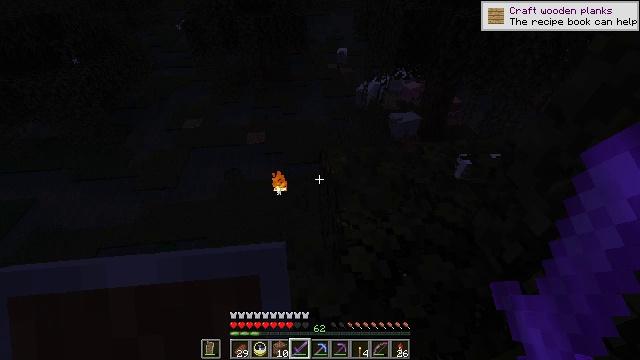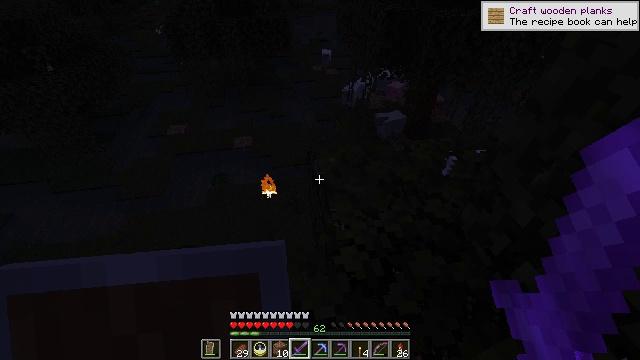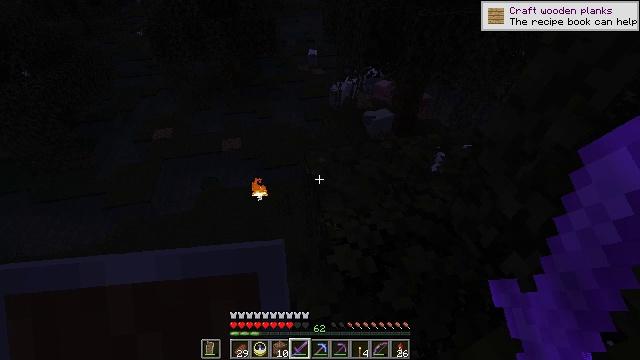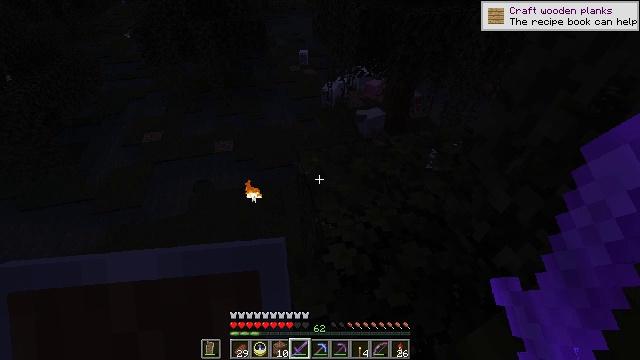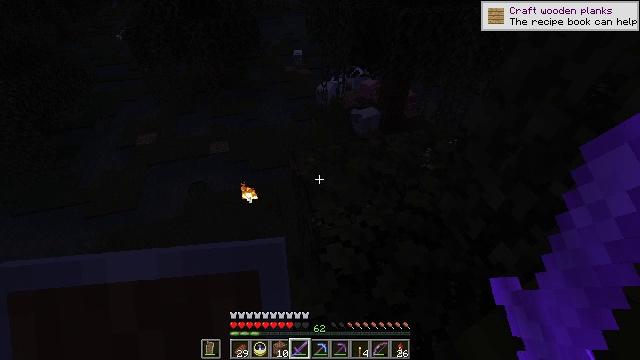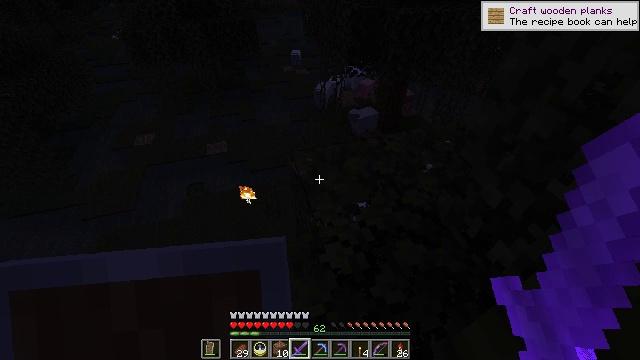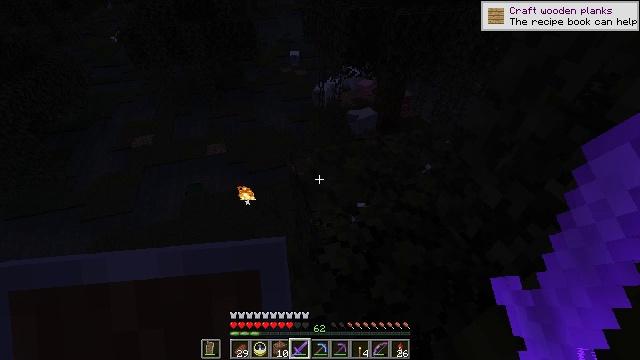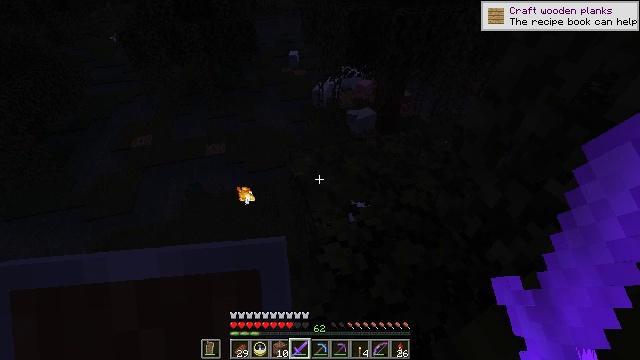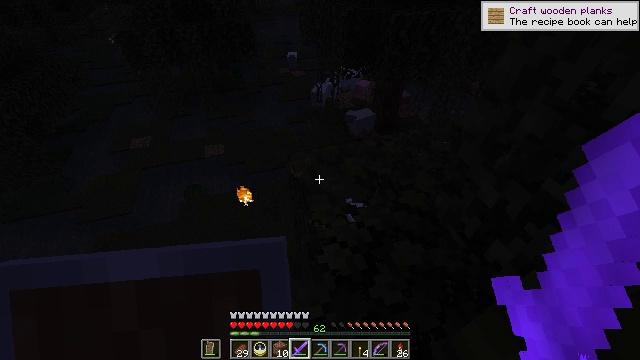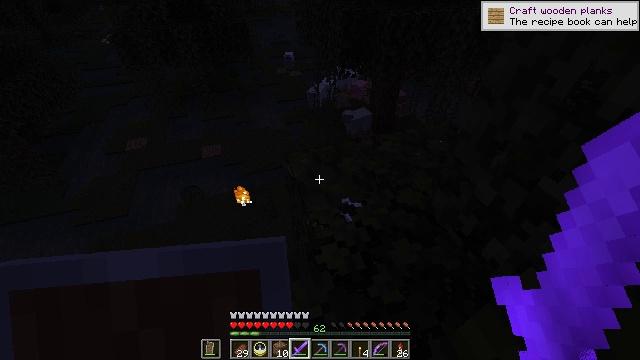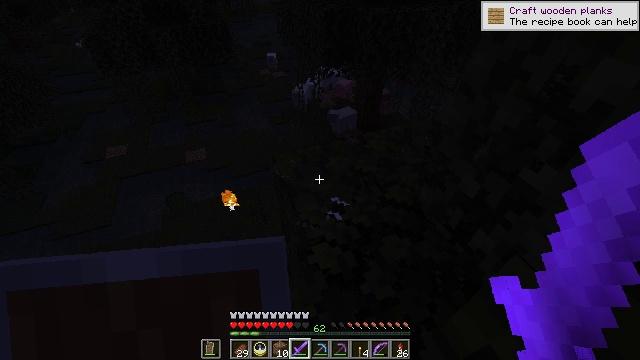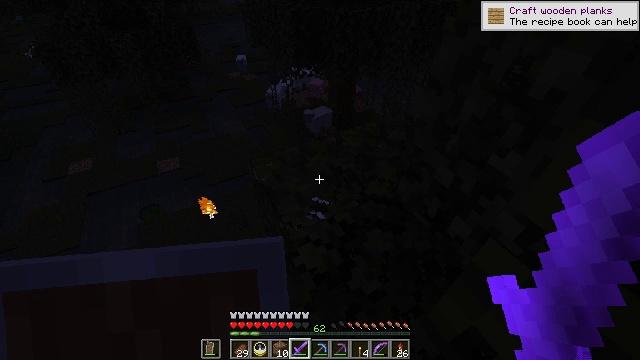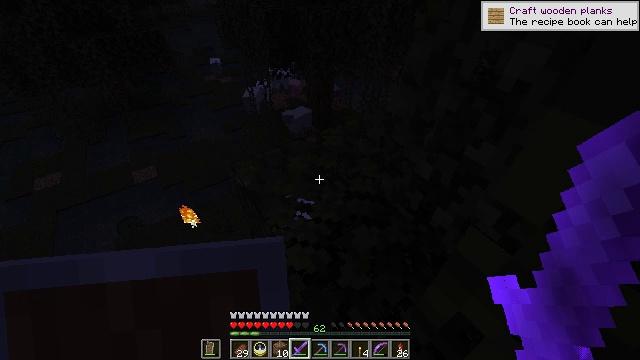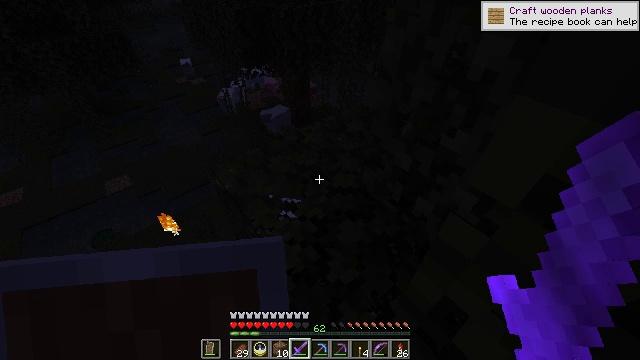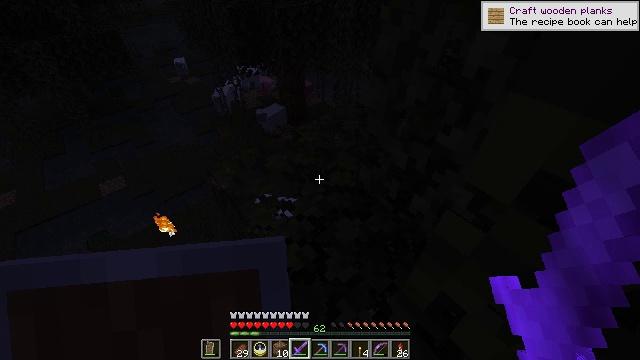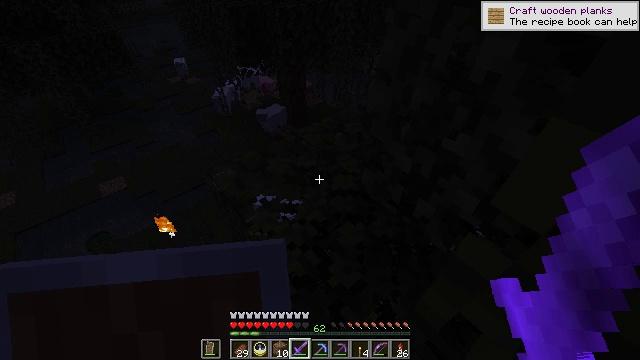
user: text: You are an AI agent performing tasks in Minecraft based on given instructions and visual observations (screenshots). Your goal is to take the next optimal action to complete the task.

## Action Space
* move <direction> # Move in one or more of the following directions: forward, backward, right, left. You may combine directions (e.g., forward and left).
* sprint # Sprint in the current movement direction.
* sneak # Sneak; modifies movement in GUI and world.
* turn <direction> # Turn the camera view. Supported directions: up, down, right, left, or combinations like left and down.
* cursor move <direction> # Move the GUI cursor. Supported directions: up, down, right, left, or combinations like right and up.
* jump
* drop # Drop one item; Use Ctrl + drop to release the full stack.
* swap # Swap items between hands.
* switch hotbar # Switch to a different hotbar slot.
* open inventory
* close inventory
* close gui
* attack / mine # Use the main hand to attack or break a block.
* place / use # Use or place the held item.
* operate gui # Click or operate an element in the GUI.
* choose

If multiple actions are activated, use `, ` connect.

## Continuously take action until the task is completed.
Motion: motion action
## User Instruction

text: Kill enemies.
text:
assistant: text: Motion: turn right
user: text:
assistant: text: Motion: turn right
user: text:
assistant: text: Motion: turn right
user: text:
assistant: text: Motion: turn right
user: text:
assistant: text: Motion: no_op
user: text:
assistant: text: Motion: no_op
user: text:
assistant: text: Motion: no_op
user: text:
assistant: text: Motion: no_op
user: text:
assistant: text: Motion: no_op
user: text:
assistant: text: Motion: turn right
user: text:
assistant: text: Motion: turn right
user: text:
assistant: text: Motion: turn right
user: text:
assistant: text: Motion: turn right
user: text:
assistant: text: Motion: turn right
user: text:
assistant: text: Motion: move forward
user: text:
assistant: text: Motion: move forward
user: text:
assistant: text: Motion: move forward
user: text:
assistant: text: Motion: move forward
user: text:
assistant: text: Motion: move forward
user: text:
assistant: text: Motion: move forward
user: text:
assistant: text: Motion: move forward
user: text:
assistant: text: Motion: move forward
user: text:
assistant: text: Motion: no_op
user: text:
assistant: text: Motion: no_op
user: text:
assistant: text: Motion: no_op
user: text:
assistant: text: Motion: no_op
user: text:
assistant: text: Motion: no_op
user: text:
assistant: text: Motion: no_op
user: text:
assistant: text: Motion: no_op
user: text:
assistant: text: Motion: no_op